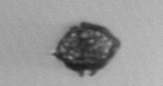
Label: Kryptoperidinium_triquetrum